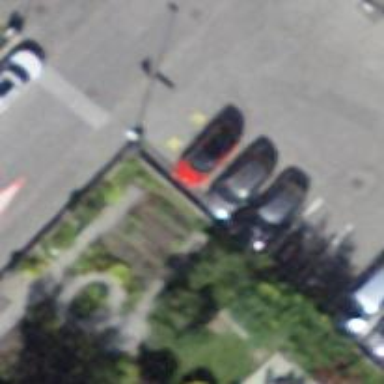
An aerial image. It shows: Charging station.